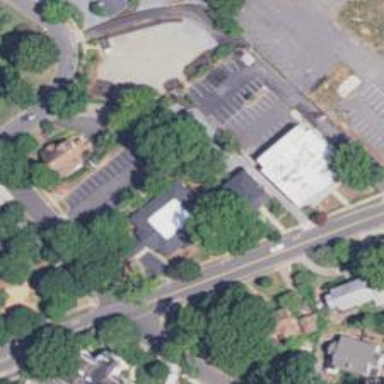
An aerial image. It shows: Healthcare clinic.